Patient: sex M, age 47
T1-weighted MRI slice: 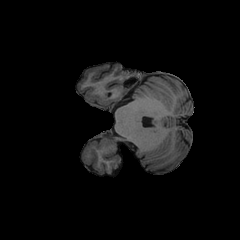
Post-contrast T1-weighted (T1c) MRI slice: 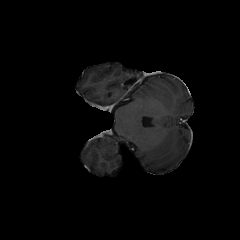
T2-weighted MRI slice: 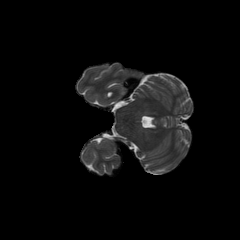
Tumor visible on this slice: no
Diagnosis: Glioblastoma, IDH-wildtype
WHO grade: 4